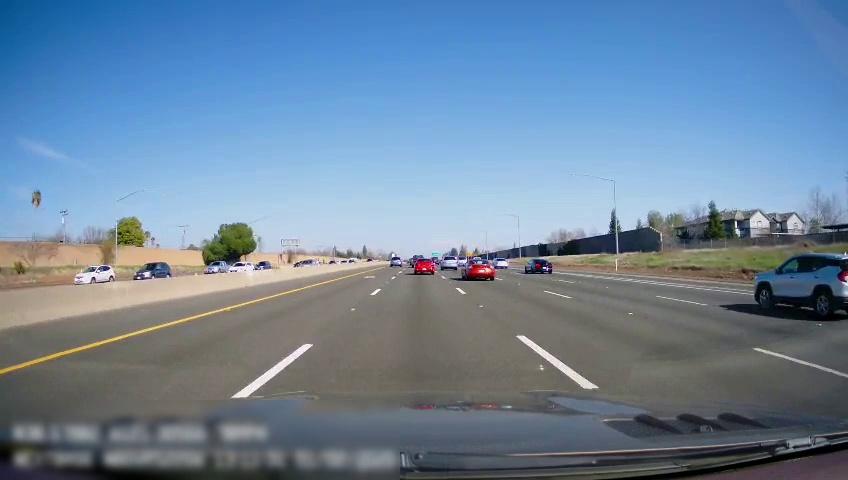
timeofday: Day
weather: Sunny
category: Drivable Space
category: Vehicles | SUV
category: Vehicles | Car
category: Vehicles | Truck
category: Vehicles | SUV
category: Vehicles | Car
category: Vehicles | Truck
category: Vehicles | Car
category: Vehicles | Car
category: Vehicles | SUV
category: Vehicles | SUV
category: Vehicles | Car
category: Vehicles | Van
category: Vehicles | Car
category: Vehicles | Car
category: Lanes | Alternate Lane
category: Lanes | Current Lane
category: Lanes | Current Lane
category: Lanes | Alternate Lane
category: Lanes | Alternate Lane
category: Lanes | Alternate Lane
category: Lanes | Alternate Lane
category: Traffic | Signs